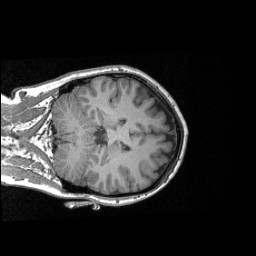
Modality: T1w
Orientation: coronal
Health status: healthy
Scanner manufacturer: siemens
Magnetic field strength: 3 T
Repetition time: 2.3 s
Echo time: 0.00287 s